Question: Started learning Javascript and I wrote something like this in FireBug of FireFox:
'''
var myObject = {
"first_name" : "Rick",
"last_name" : "Hummer"
};
var name;
for (name in myObject) {
if(typeof myObject[name] != 'function') {
(name + ' : ' + myObject[name])
}
}
'''
When I run it, it only shows the last name, shouldn't it also list first name ?
Plus how can I put break points and debug this anyway?

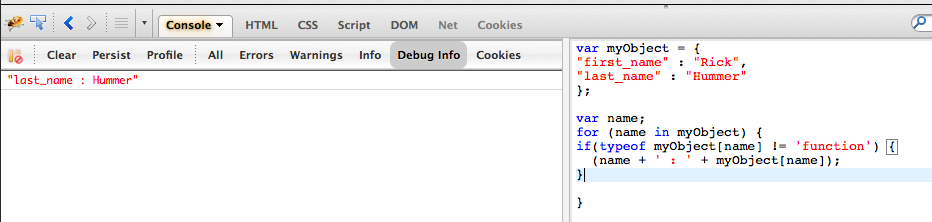
Answer: You didn't tell the browser to output the values.
By default it writes out the result of the last executed line which is '(name + ' : ' + myObject[name])'
To solve this simply add 'console.log':
'''
var myObject = {
"first_name" : "Rick",
"last_name" : "Hummer"
};
var name;
for (name in myObject) {
if(typeof myObject[name] != 'function') {
console.log(name + ' : ' + myObject[name]);
}
}
'''
Works for Firefox 19: